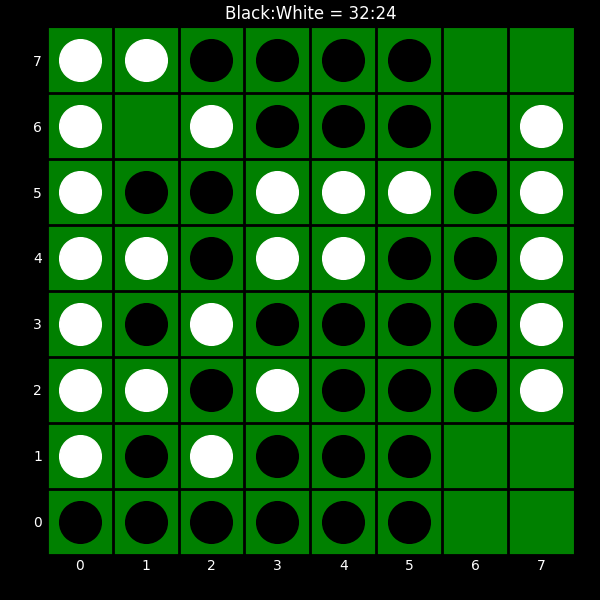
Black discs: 32
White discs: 24